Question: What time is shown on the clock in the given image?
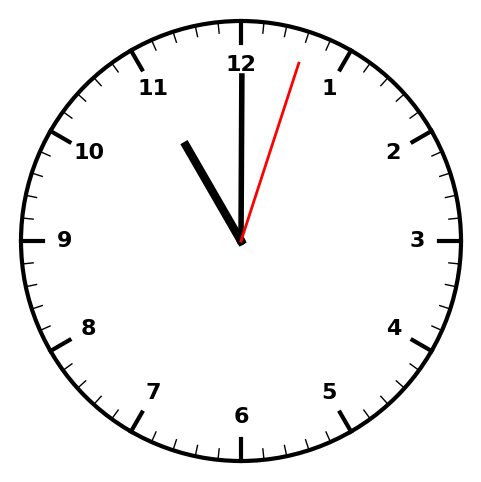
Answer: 11:00:03